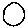
Label: circle